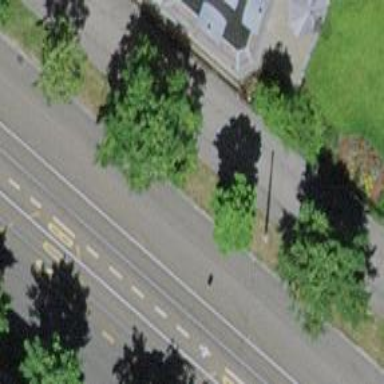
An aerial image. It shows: Avenue lined with trees.